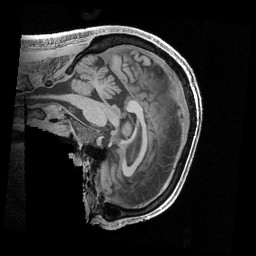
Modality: T1w
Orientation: sagittal
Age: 65
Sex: male
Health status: healthy
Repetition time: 2.4 s
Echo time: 0.00222 s